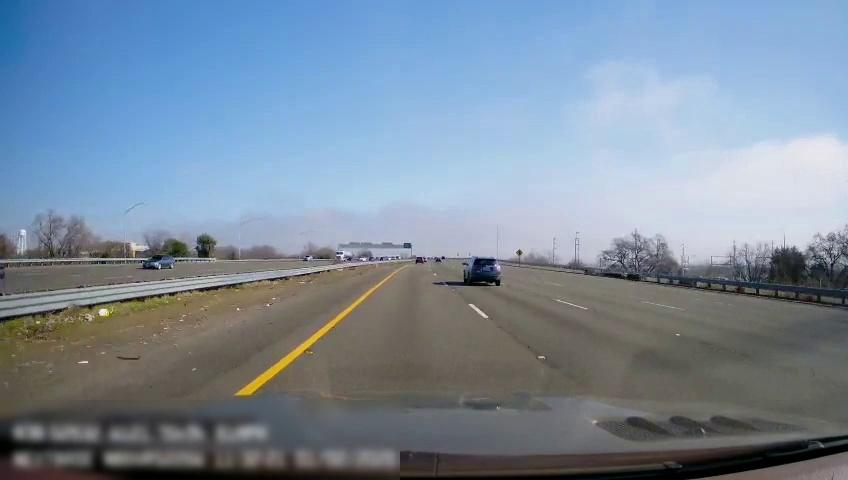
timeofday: Day
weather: Sunny
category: Drivable Space
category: Drivable Space
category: Vehicles | SUV
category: Vehicles | Car
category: Vehicles | Other LV
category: Lanes | Current Lane
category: Lanes | Current Lane
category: Lanes | Alternate Lane
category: Lanes | Alternate Lane